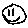
Label: smiley face